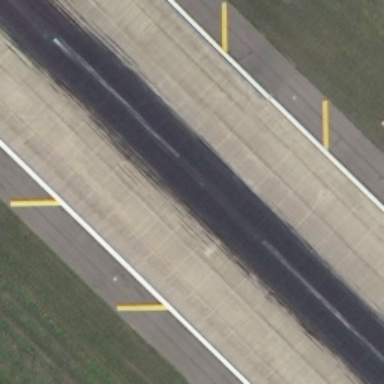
It is a straight runway with some mark lines on it .